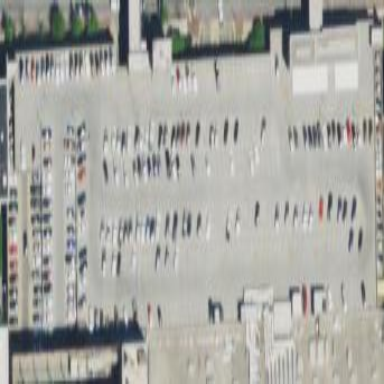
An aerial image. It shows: Multi-storey parking building.